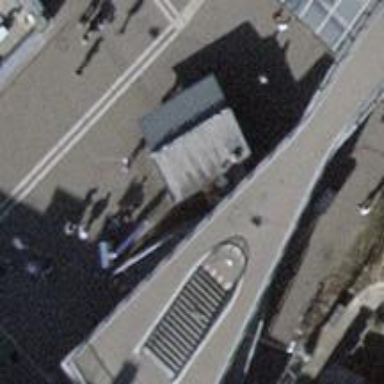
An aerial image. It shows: Steps with asphalt surface.